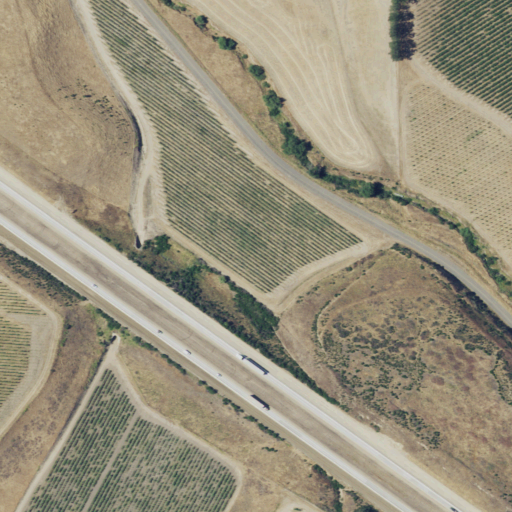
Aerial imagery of valley in California named Broadhurst Canyon containing cultivated crops, grassland, open development, low intensity development, medium intensity development, and shrub